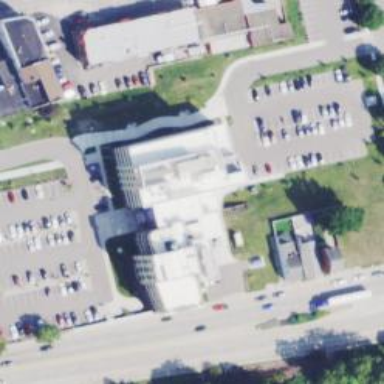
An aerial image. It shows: Government office building.